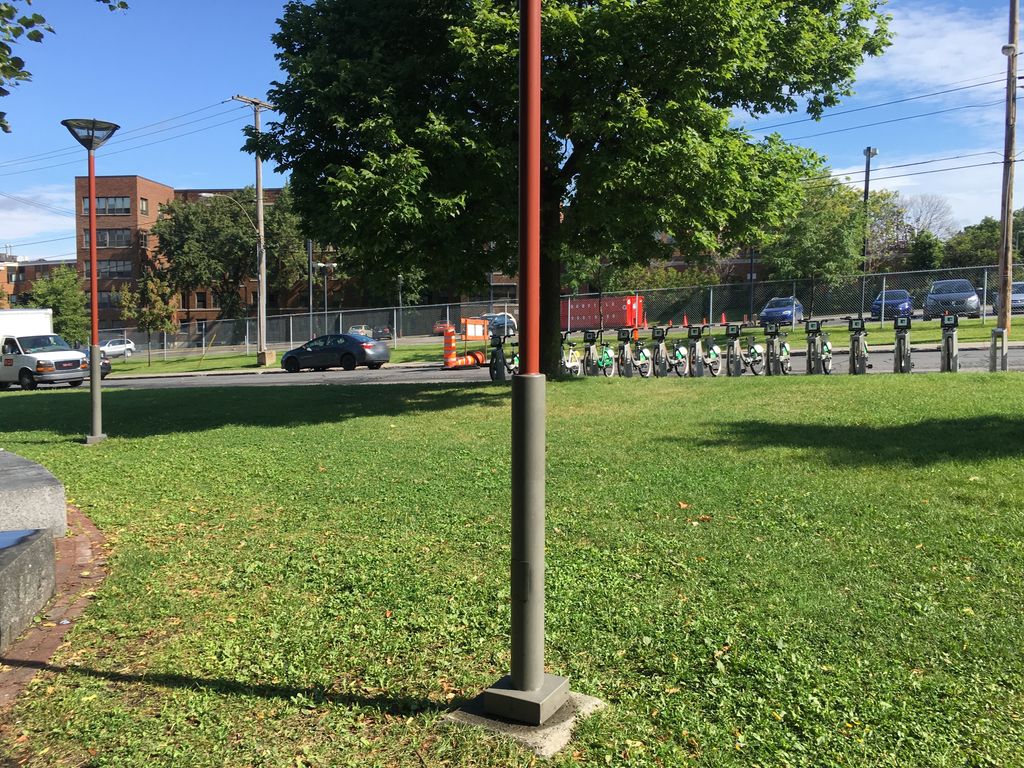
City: montreal